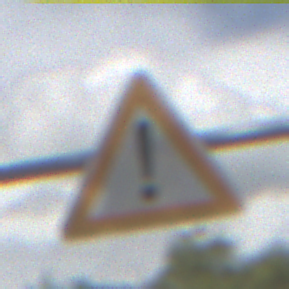
Verkehrszeichen: Gefahrenstelle
Umgebung: Outdoor, Nature
Tageszeit: Midday
Wetter: PartlyCloudy
Licht: Natural
Jahreszeit: NotSpecified
Kontrast: HighContrast